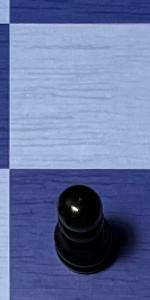
Label: Pawn_Black